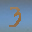
Label: 3